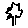
Label: tree